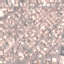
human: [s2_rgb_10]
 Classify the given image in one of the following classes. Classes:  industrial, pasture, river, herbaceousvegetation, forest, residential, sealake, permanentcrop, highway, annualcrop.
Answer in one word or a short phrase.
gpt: Residential